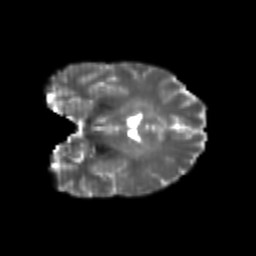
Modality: T2w
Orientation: coronal
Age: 24
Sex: female
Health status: healthy
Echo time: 0.074 s